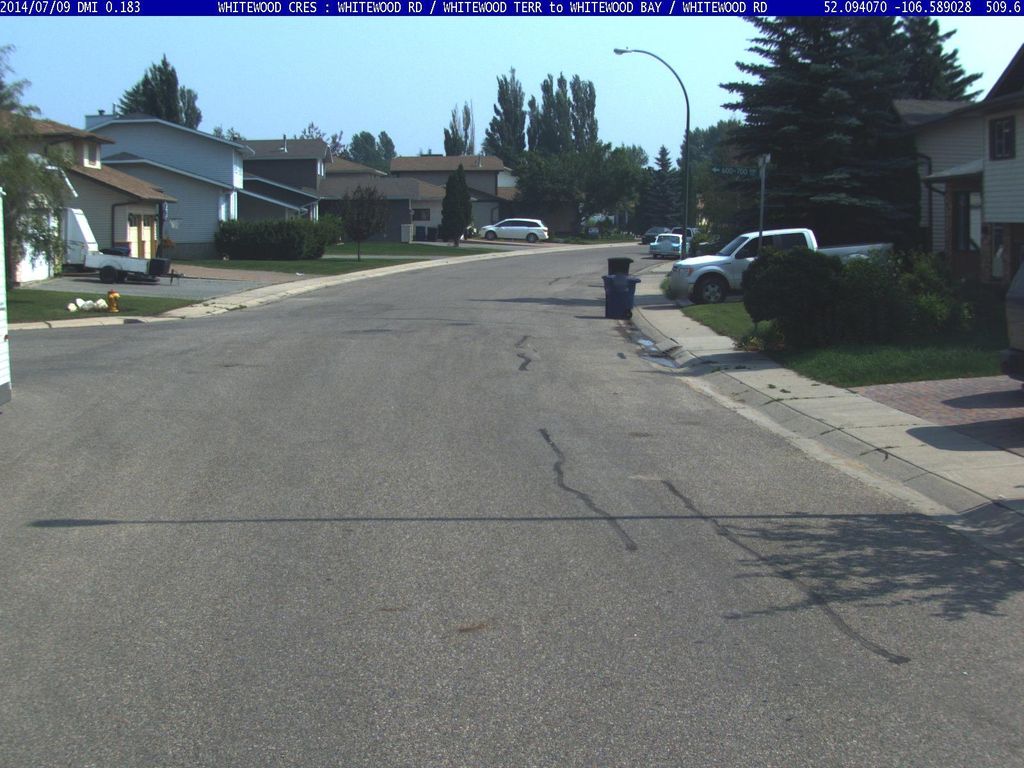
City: saskatoon